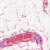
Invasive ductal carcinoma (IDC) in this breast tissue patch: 0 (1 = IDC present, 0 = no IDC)